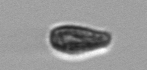
Label: Pseudochattonella_farcimen